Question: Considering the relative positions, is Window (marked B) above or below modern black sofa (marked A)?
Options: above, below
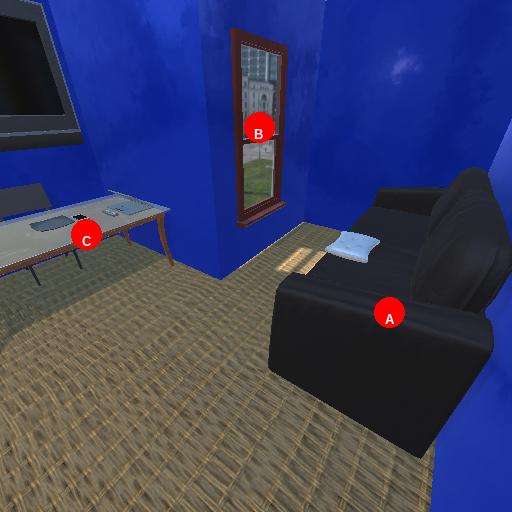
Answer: above